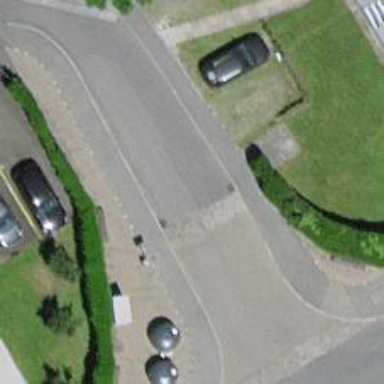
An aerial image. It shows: Residential road with asphalt surface and no sidewalk.